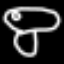
Label: mushroom